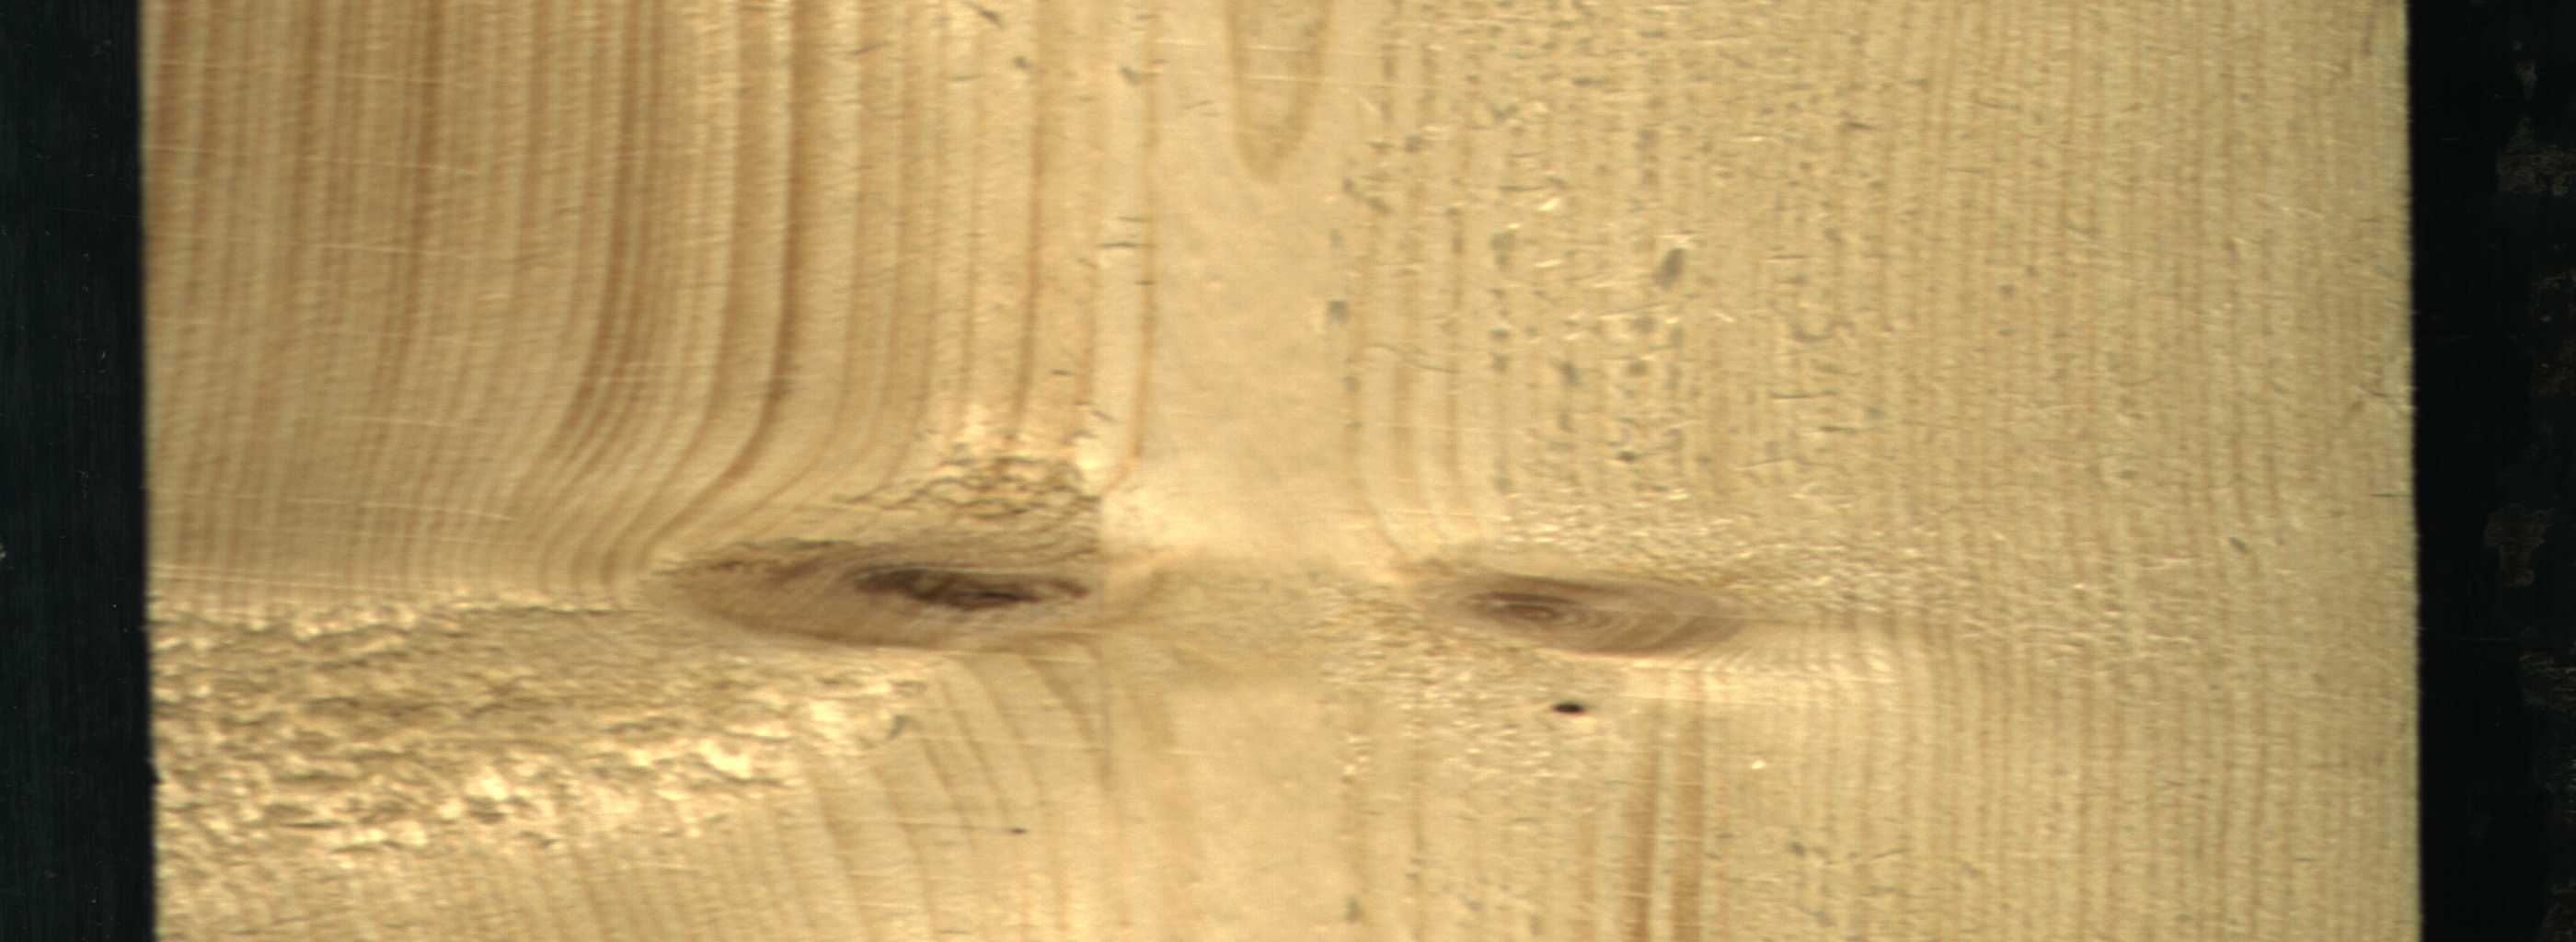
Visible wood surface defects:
Dead_Knot
Live_Knot
Live_Knot